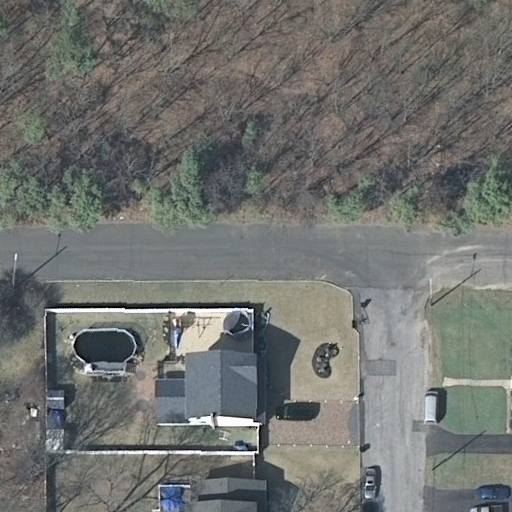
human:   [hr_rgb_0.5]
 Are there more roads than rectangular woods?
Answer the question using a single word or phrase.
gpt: yes

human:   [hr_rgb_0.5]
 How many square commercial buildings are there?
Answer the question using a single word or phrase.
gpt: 0

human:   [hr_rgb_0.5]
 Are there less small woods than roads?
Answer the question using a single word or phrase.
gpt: yes

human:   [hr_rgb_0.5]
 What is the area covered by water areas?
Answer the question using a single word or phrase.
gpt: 0m2

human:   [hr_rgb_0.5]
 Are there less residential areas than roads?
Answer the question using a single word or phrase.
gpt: yes

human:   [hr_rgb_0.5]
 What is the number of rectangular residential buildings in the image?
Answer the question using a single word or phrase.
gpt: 0

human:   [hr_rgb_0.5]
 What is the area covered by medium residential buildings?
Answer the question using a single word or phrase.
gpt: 631m2

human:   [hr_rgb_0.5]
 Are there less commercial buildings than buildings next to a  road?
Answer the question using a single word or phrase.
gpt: yes

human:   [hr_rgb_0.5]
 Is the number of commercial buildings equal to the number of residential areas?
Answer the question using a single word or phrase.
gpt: no

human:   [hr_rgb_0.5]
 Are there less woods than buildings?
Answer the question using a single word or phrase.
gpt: yes

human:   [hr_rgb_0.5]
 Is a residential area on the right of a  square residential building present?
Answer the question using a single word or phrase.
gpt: no

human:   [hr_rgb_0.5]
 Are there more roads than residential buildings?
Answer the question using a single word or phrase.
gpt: no

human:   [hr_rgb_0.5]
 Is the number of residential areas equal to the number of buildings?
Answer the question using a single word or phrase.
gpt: no

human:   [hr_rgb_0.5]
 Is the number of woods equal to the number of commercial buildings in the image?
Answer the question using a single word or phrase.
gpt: no

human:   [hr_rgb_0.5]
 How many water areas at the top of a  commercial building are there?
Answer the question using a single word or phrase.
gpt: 0

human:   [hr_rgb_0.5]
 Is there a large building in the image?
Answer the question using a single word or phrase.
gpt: no

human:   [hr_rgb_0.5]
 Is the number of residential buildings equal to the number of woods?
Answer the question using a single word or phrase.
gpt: no

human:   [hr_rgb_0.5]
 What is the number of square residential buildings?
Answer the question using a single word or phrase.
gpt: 0

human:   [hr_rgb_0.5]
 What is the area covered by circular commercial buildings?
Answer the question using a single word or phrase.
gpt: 0m2

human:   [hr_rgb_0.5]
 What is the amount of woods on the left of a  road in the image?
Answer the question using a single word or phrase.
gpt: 1

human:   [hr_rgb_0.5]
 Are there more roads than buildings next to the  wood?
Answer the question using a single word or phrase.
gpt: no

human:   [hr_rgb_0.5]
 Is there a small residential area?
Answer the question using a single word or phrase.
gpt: no

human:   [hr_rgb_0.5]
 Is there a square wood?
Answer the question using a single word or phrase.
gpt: no

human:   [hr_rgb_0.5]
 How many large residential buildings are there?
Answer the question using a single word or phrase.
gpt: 0

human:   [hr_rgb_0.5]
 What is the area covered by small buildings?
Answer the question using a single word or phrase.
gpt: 0m2

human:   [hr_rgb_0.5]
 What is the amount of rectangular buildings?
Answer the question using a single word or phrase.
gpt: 0

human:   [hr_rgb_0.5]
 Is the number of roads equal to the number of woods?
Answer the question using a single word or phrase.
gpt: no

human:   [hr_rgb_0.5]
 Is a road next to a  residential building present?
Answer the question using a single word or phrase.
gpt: yes

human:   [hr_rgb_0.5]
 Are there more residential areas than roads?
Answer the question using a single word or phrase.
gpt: no

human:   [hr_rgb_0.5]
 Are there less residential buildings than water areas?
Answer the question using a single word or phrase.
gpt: no

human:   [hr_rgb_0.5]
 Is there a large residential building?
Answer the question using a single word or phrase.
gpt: no

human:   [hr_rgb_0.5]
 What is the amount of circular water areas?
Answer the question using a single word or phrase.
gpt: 0

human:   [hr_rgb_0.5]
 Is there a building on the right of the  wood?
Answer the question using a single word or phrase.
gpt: yes

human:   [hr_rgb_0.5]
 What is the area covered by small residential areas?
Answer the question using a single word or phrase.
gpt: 0m2

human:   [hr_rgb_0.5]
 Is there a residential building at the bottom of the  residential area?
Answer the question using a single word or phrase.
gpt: no

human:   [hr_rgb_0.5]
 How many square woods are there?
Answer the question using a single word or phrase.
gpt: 0